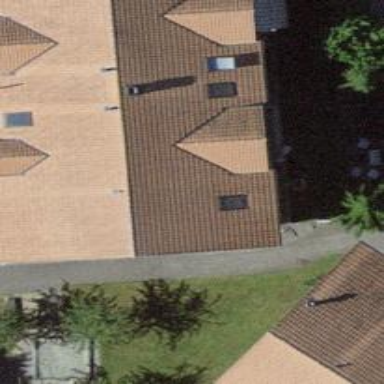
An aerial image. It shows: Gabled roof on residential building.